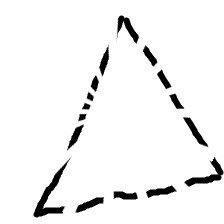
Shape: triangle